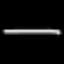
Label: line